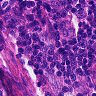
Metastatic tissue present: no